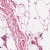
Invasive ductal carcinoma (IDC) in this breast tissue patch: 0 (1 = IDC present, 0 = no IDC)